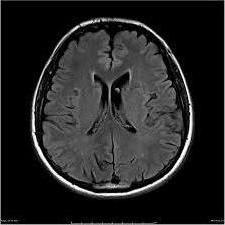
Label: notumor